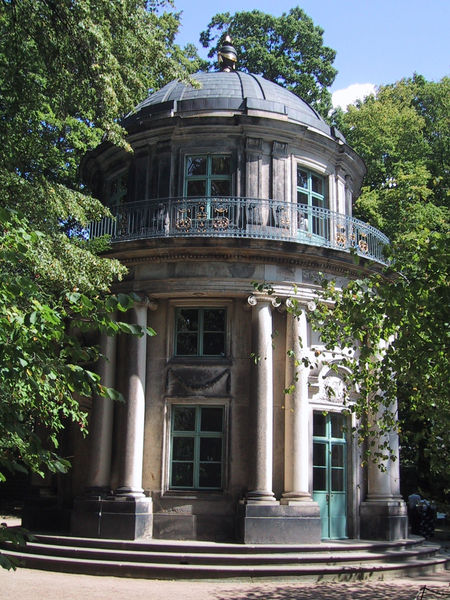
Titel: Pillnitz, Englischer Pavillon
Standort: Dresden, Pillnitz, Englischer Pavillon (EU - D - Sachsen)
Schlagwörter: blätter, bäume, grün, fenster, säulen, dach, architektur, girlande, treppe, foto, kapitell, pavillon, rundbau, jonisch, lusthaus